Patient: sex M, age 46
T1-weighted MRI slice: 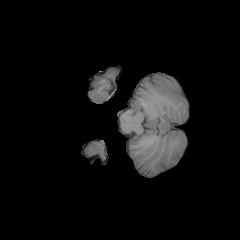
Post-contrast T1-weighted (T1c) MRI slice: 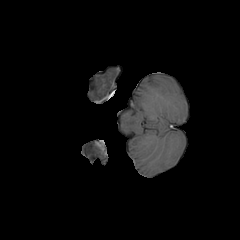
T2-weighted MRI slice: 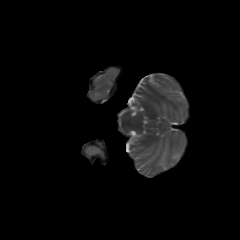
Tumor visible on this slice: yes
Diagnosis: Glioblastoma, IDH-wildtype
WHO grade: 4